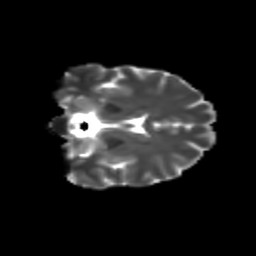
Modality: T2w
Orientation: coronal
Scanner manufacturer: siemens
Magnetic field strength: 3 T
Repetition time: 9.2 s
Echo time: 0.084 s